Field crop: maize
Growth stage: 2
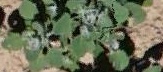
Species: chenopodium